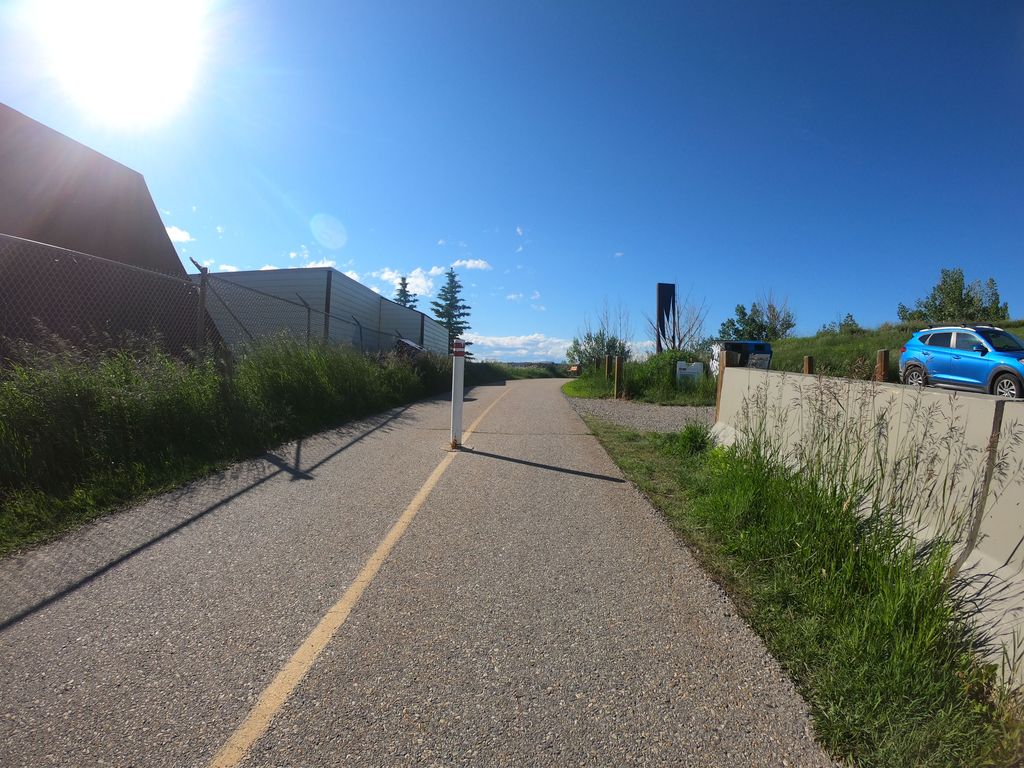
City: calgary